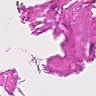
Metastatic tissue present: no